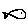
Label: fish